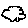
Label: cloud